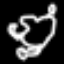
Label: frog